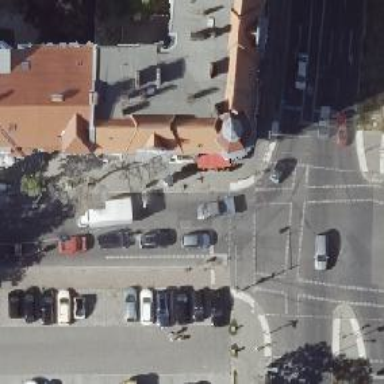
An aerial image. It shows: Road with traffic signals.